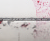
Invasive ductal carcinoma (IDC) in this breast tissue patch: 0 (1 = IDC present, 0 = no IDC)